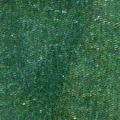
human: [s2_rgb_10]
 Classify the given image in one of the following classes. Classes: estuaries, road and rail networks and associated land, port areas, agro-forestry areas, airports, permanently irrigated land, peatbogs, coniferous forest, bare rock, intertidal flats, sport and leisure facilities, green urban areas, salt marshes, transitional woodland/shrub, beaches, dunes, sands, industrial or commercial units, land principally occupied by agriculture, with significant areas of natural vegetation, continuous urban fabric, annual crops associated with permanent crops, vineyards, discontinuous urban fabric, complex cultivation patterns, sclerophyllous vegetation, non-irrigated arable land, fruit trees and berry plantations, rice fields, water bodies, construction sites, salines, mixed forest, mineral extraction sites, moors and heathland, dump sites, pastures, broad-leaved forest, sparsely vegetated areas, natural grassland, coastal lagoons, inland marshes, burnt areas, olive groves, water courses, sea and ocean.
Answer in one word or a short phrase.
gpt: sea and ocean